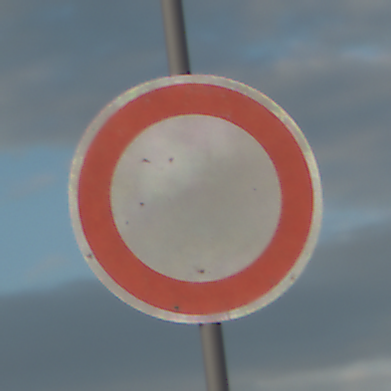
Verkehrszeichen: VerbotFahrzeugeAllerArt
Umgebung: Outdoor, RoadRail
Tageszeit: SunriseSunset
Wetter: PartlyCloudy
Licht: Natural
Jahreszeit: NotSpecified
Kontrast: MediumContrast